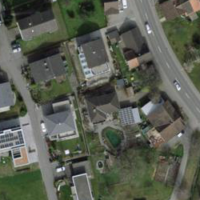
EUNIS habitat code: 54
Species observed at this site:
Omphalodes verna